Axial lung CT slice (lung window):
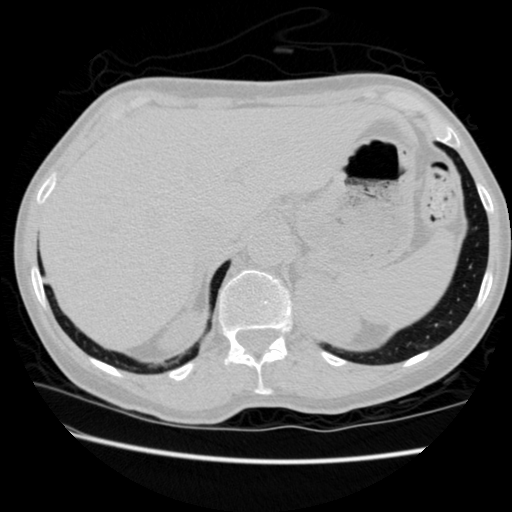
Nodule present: no